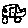
Label: car